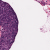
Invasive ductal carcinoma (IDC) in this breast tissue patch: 0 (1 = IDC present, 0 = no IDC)